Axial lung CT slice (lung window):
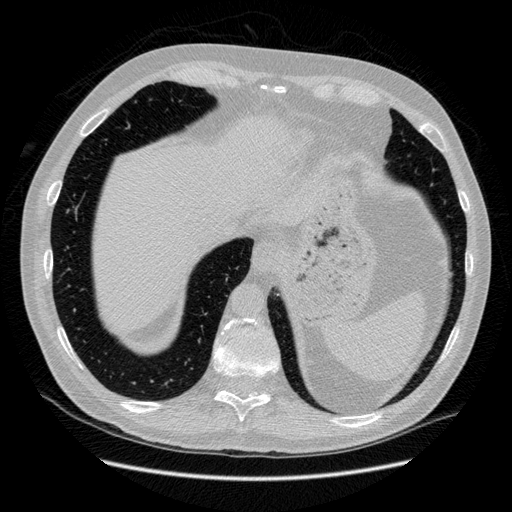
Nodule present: no